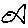
Label: fish